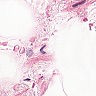
Metastatic tissue present: no